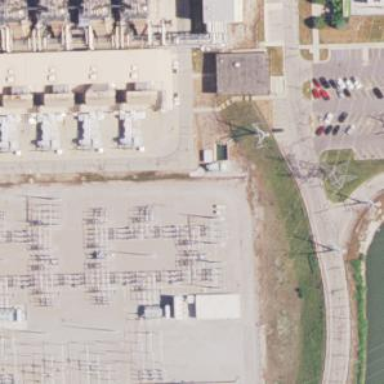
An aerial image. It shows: Switch used for power control.